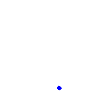
Particle: pion